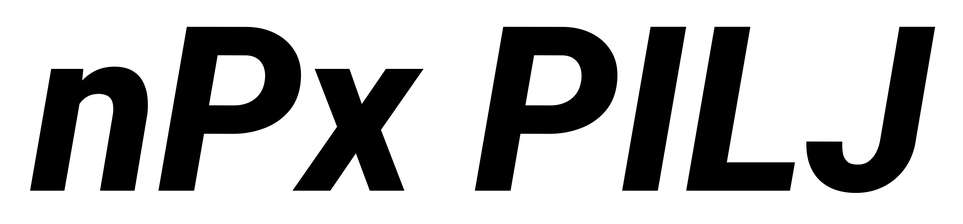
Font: Roboto-Italic_ExtraBold_Italic